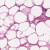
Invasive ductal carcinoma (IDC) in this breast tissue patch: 0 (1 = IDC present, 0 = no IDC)